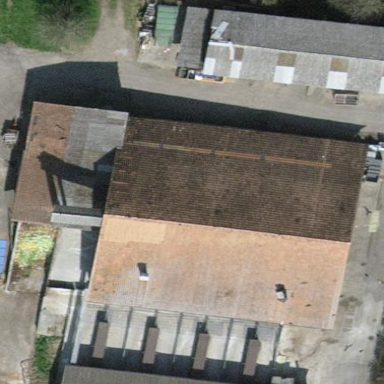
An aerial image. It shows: View of roof of building.